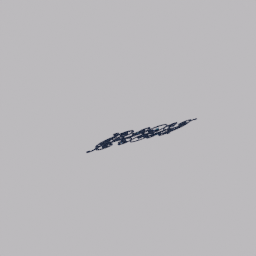
Label: decoration